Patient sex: M
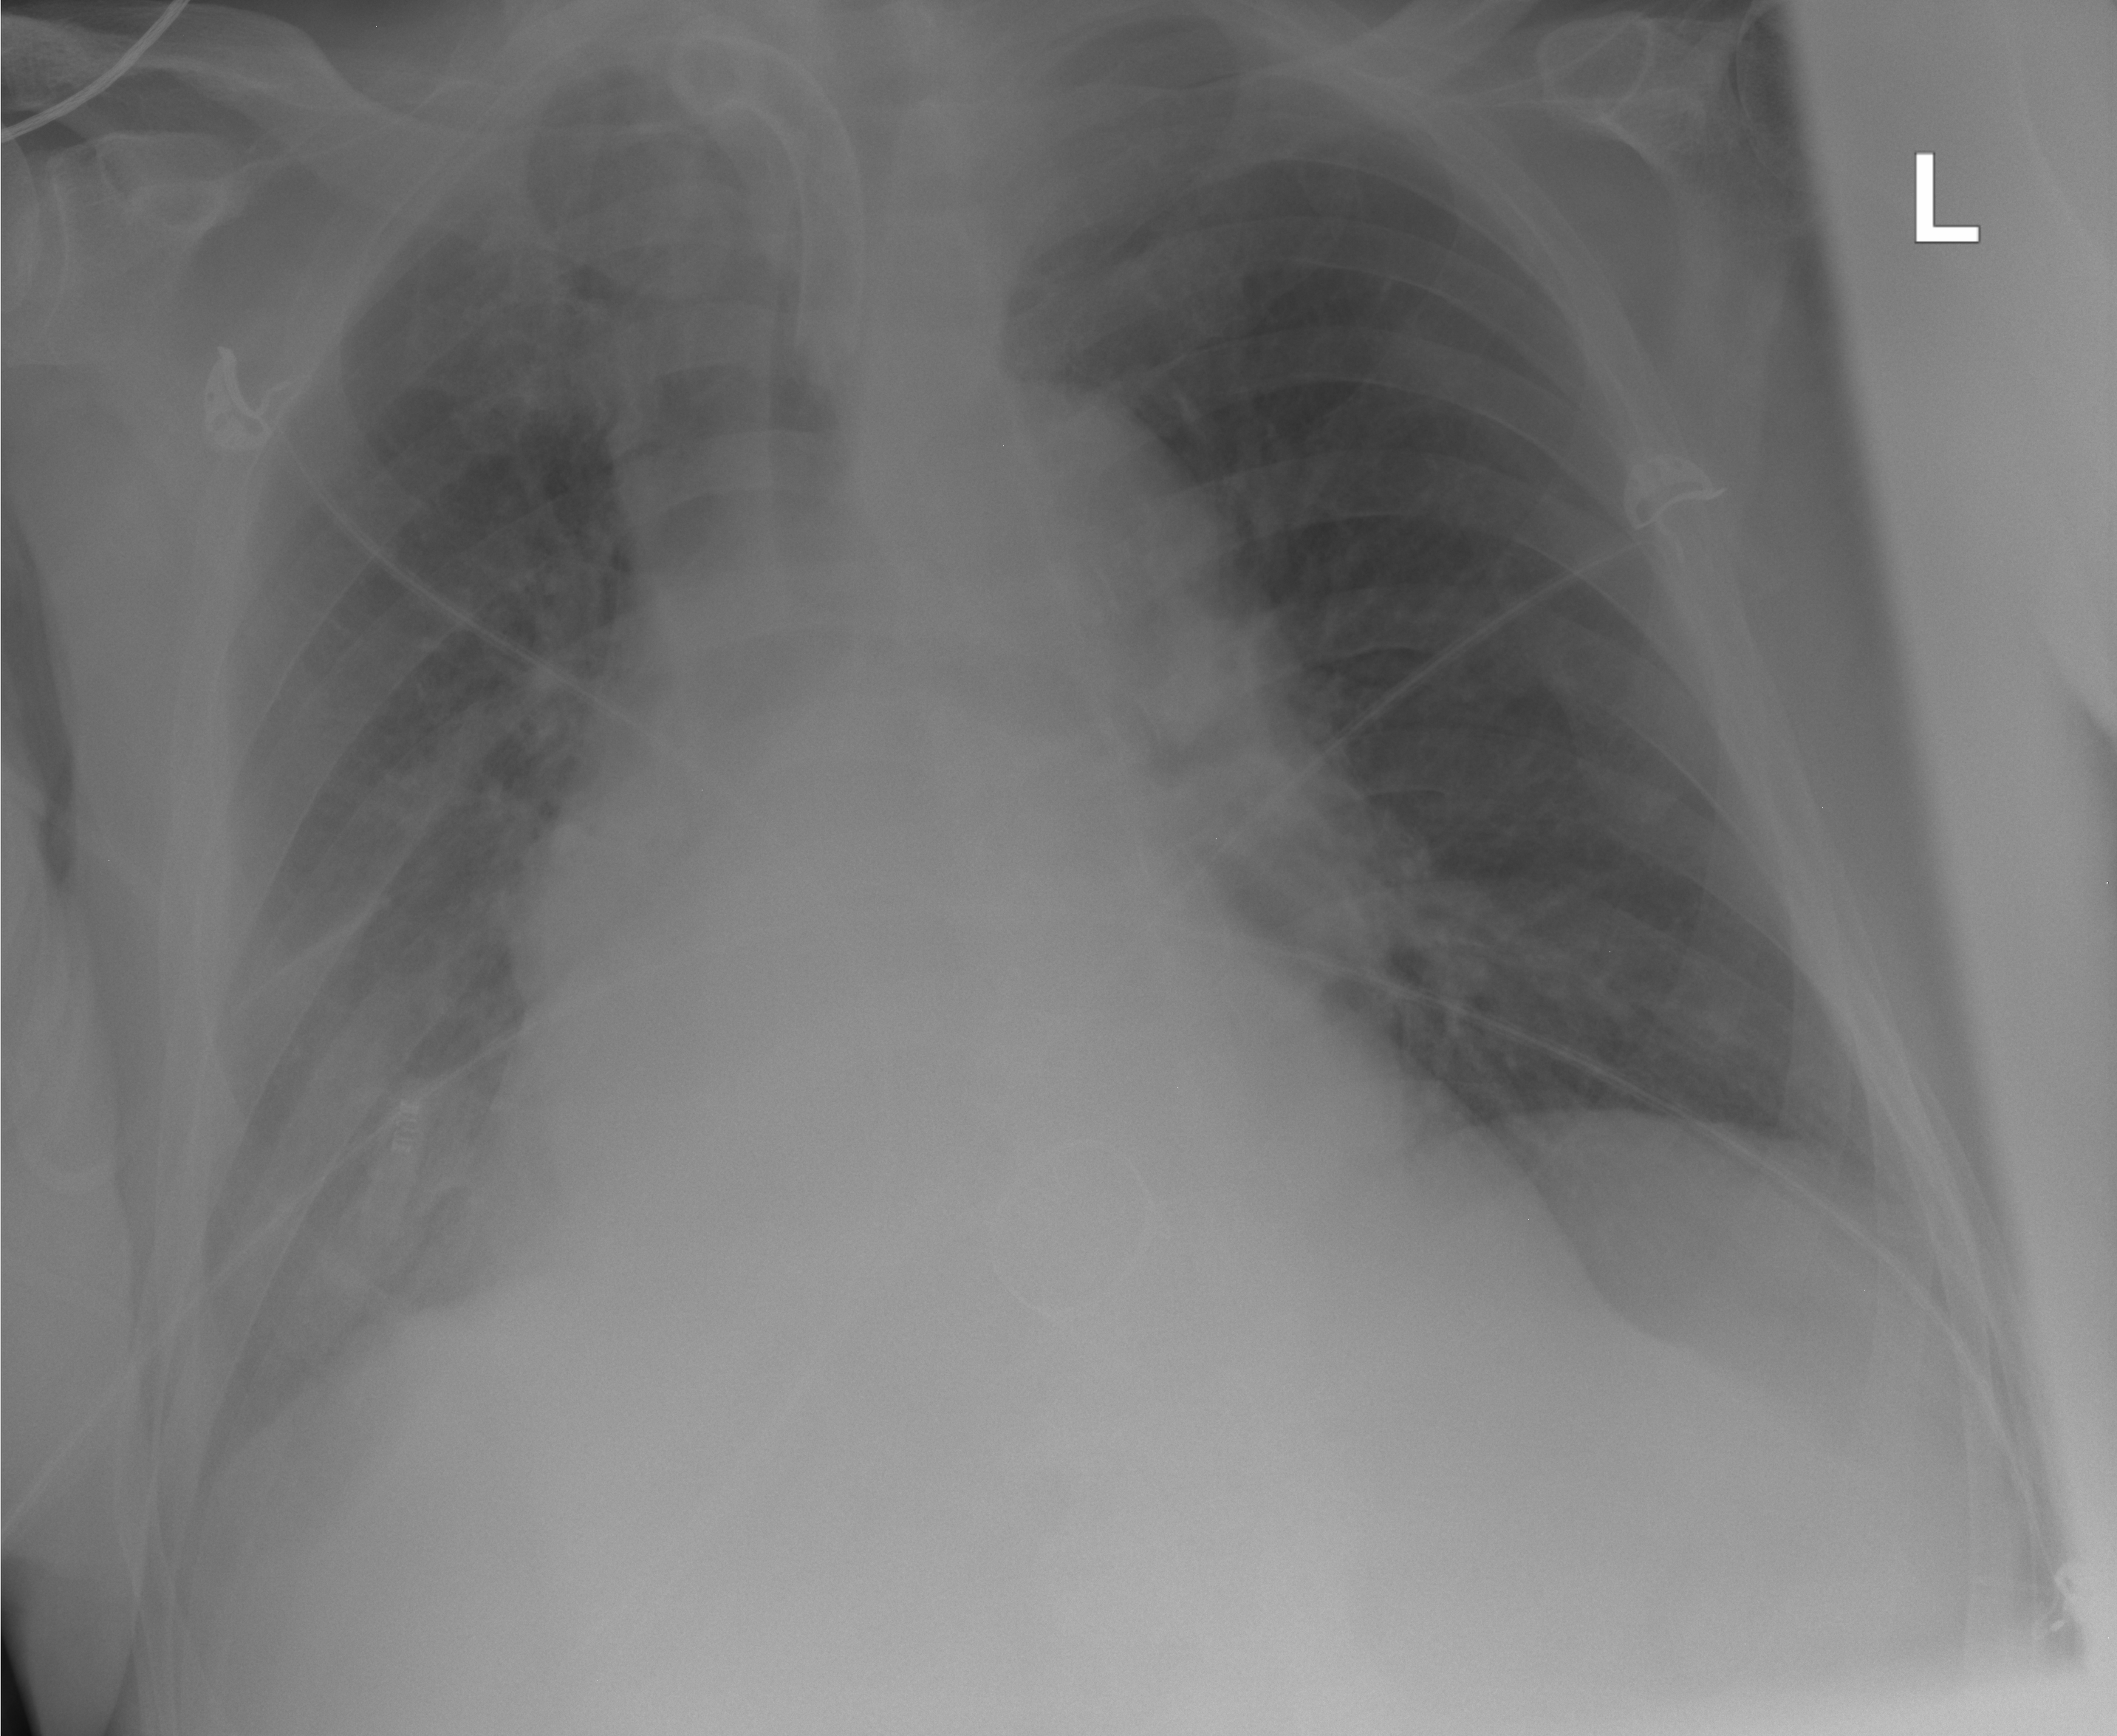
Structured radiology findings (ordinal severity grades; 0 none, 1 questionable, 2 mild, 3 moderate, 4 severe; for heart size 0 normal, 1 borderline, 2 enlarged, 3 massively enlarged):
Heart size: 2
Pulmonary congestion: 2
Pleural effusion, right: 2
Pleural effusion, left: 1
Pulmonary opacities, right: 0
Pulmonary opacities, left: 0
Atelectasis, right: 2
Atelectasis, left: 2